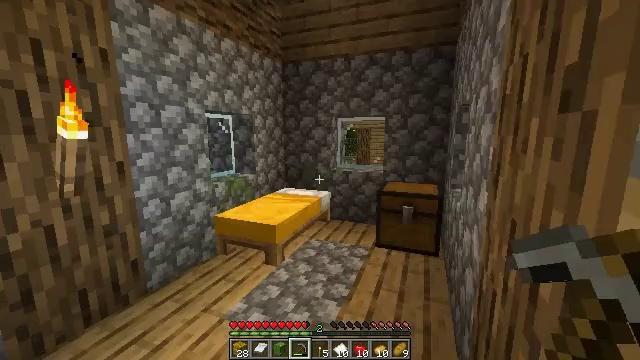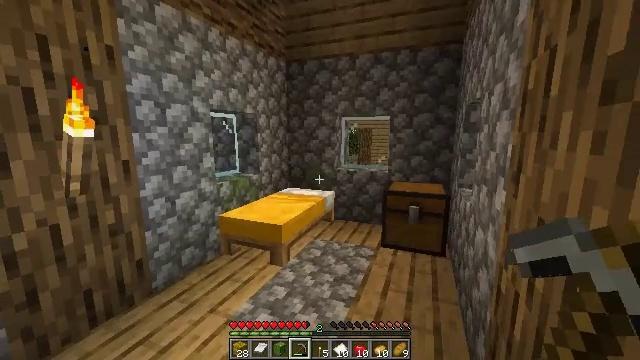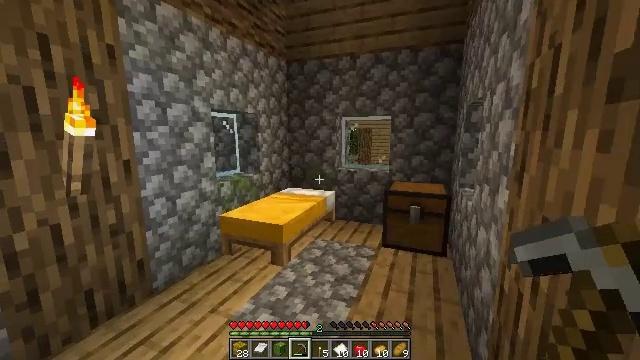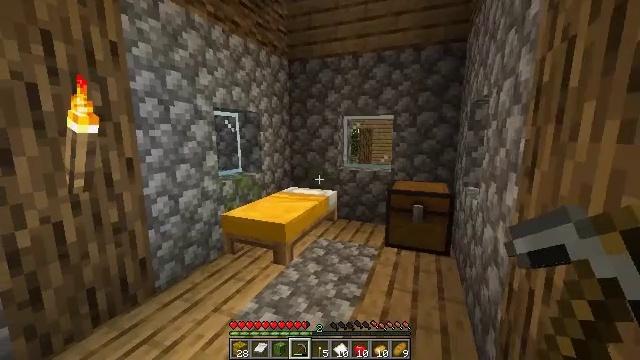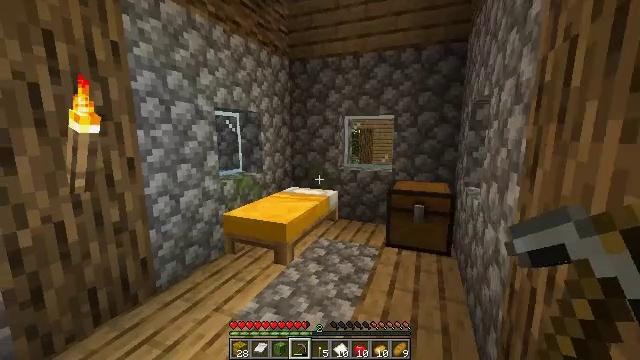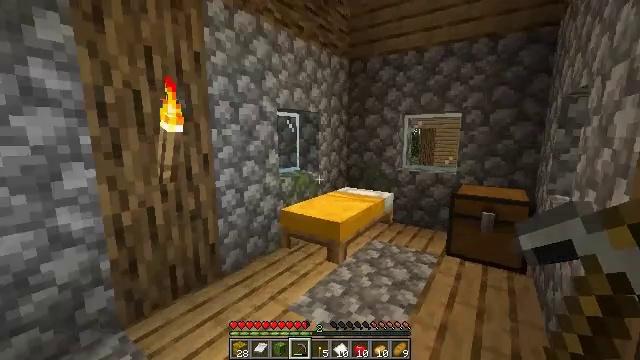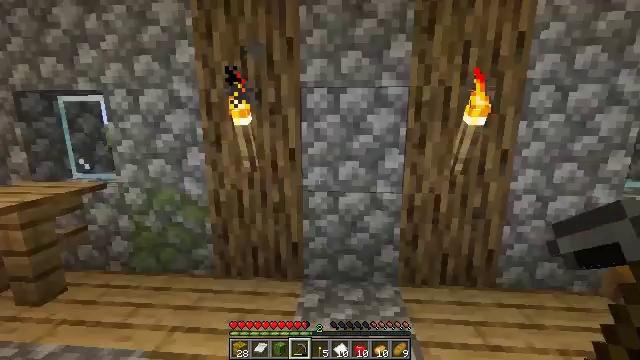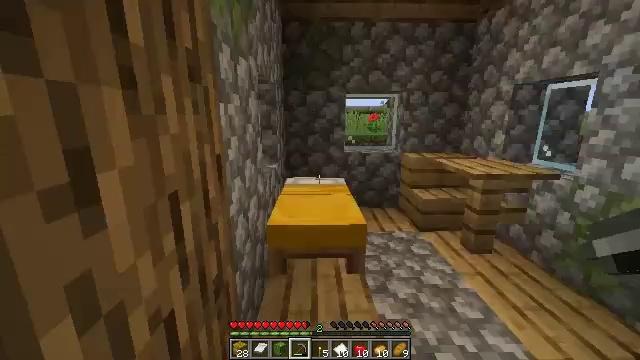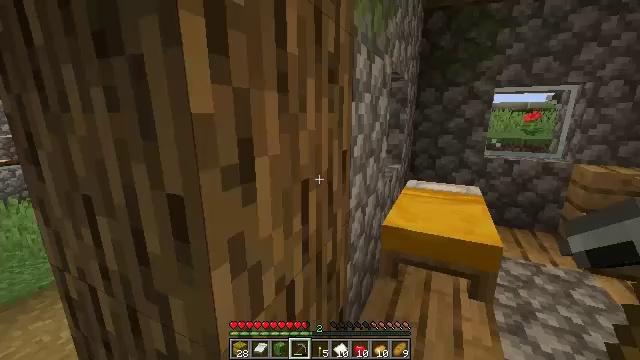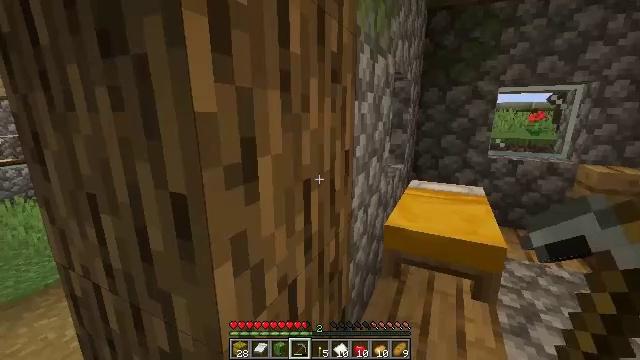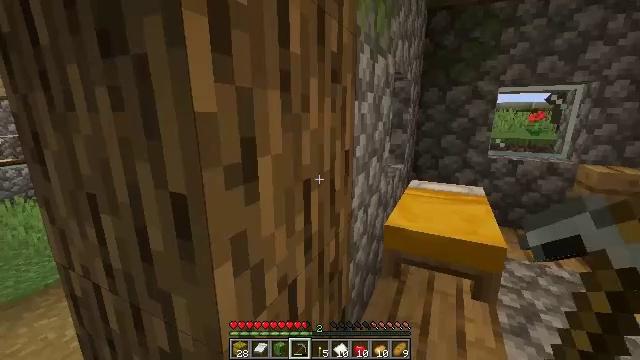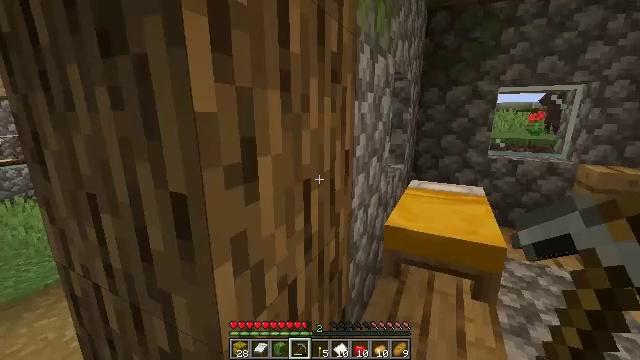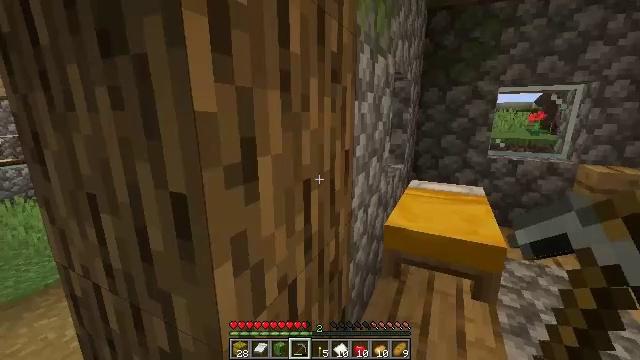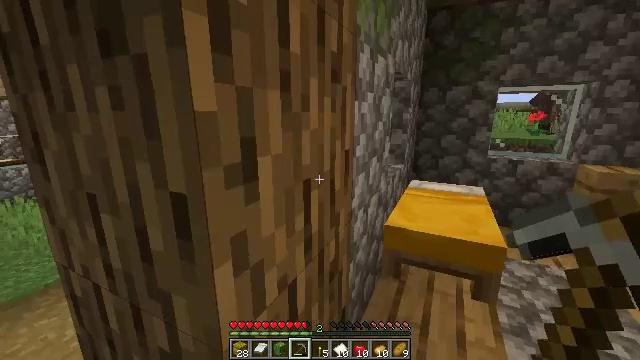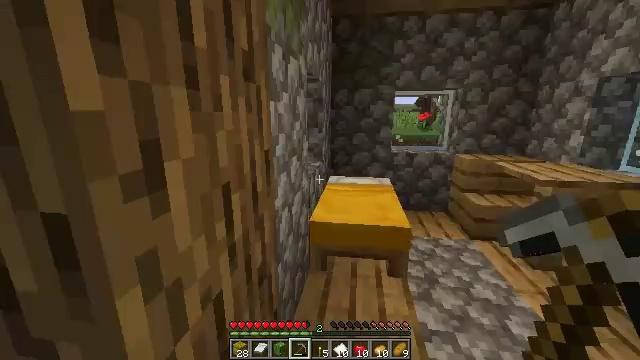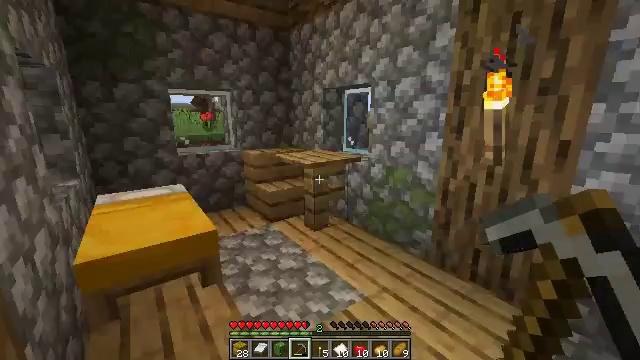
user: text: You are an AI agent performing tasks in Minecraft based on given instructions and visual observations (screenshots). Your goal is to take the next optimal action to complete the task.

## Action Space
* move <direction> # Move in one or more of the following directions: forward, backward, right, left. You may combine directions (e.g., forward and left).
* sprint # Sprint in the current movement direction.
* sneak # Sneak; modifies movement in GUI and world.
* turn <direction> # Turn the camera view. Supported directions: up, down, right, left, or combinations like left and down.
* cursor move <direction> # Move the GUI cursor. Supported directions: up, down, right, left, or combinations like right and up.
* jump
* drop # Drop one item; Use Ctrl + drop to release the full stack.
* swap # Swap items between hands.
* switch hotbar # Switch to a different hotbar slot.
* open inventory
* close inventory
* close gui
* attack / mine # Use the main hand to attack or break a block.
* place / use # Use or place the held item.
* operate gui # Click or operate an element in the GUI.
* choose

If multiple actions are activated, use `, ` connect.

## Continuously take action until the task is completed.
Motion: motion action
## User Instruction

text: Left click on the blast furnace to break it.
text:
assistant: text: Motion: no_op
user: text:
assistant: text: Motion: no_op
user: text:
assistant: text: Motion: no_op
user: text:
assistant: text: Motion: no_op
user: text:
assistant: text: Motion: turn left
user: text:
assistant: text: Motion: turn left and down
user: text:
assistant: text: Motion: turn left and down
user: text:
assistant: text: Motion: turn left
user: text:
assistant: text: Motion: no_op
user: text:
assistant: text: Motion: no_op
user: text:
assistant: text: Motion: no_op
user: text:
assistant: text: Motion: no_op
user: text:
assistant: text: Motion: no_op
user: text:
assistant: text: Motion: turn right
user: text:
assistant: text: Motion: turn right
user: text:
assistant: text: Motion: turn right
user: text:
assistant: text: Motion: turn right
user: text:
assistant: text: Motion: no_op
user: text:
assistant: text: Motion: turn left
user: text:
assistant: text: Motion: no_op
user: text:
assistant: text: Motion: no_op
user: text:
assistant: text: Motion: turn right
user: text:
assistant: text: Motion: turn right
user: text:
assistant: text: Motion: turn right
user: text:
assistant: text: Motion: move forward, turn right
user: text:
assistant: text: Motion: move forward
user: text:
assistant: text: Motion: move forward
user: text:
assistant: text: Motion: move forward, turn right and down
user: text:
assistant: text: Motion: turn right
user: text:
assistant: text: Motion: no_op